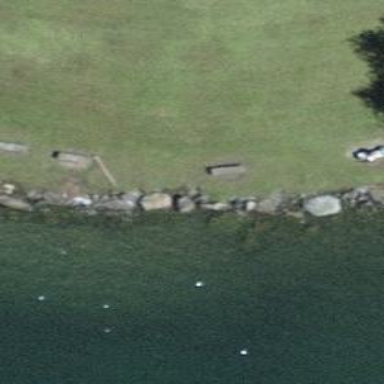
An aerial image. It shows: Concrete bench.